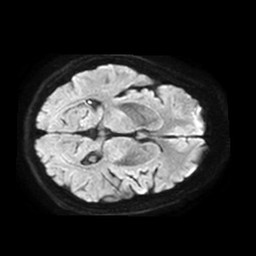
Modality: TRACE
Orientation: axial
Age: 72
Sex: female
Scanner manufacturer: philips
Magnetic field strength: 1.5 T
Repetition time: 3.464 s
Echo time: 0.07078 s